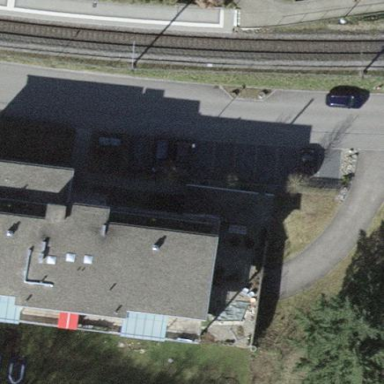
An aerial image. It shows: Garage building.